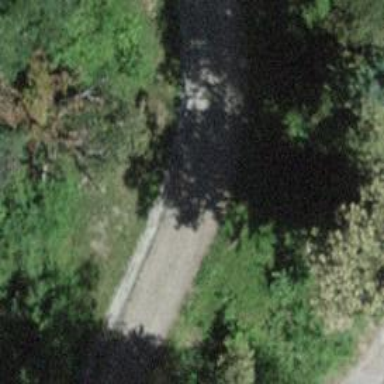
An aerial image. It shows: Gravel track with grade 1 track type.